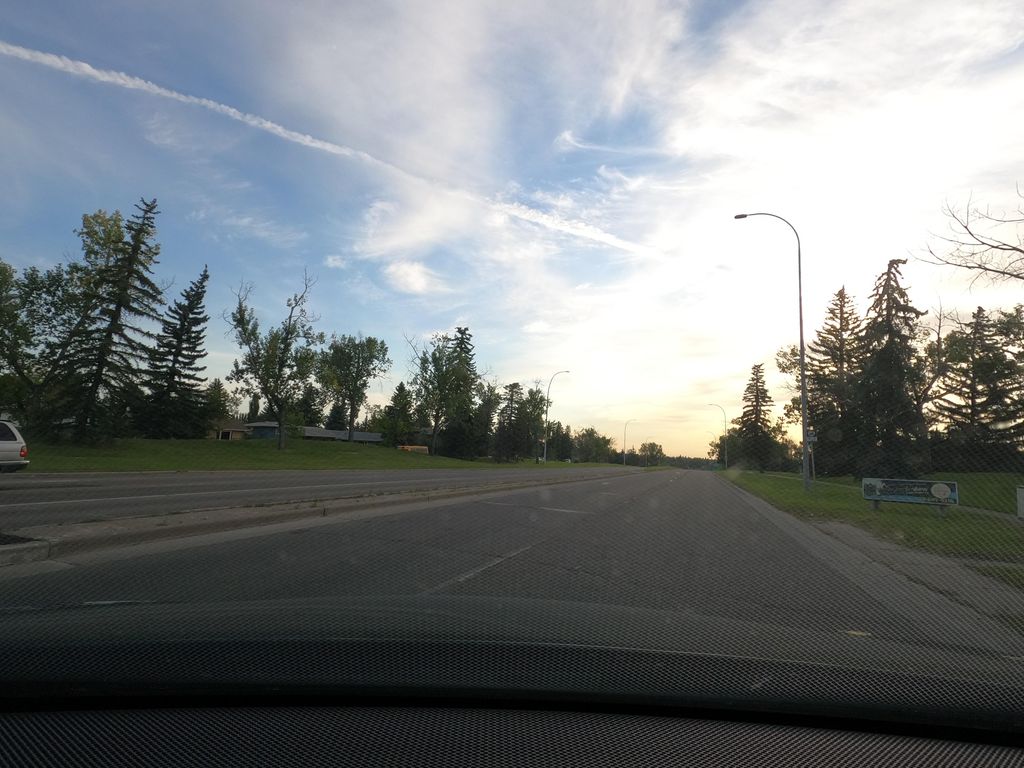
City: calgary